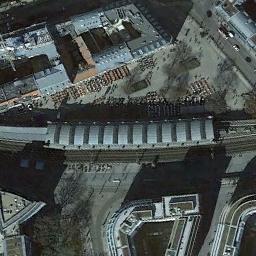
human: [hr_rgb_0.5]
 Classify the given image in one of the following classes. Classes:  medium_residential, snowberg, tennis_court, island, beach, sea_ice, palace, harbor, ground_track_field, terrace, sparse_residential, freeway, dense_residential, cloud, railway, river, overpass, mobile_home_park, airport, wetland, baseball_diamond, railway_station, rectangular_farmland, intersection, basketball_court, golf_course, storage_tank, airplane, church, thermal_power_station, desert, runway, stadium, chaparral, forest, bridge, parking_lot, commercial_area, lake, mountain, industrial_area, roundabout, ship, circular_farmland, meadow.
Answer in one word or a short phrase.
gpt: railway_station